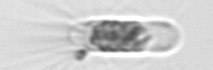
Label: Corethron_hystrix